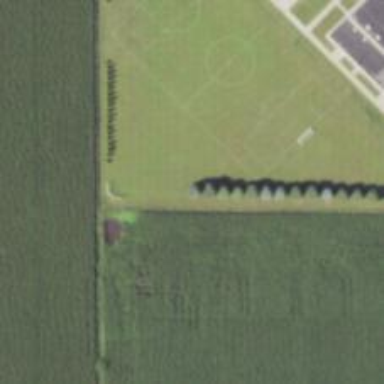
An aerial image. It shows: Row of trees in natural setting.